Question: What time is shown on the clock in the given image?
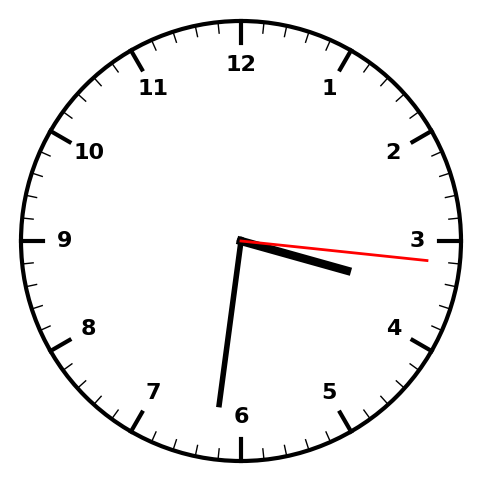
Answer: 03:31:16